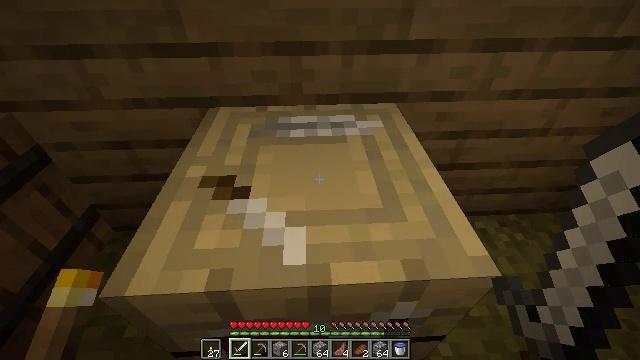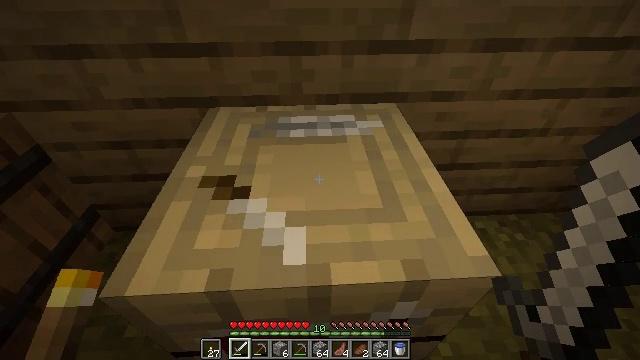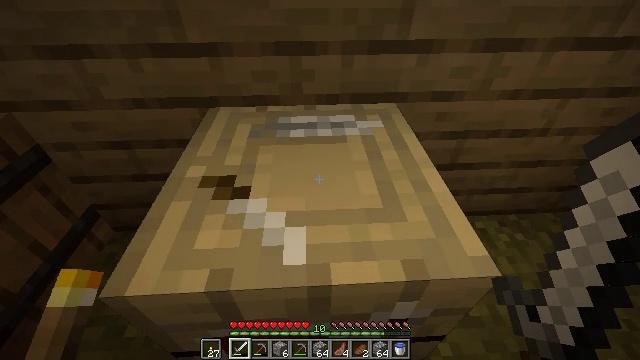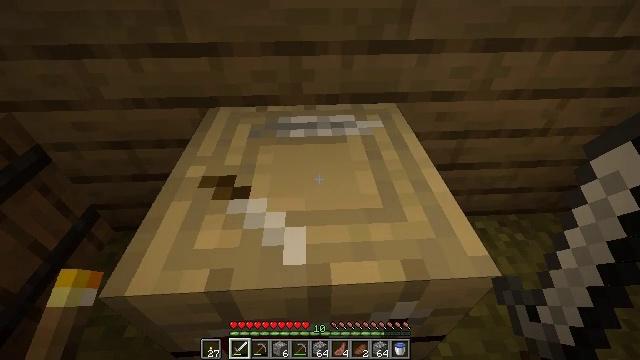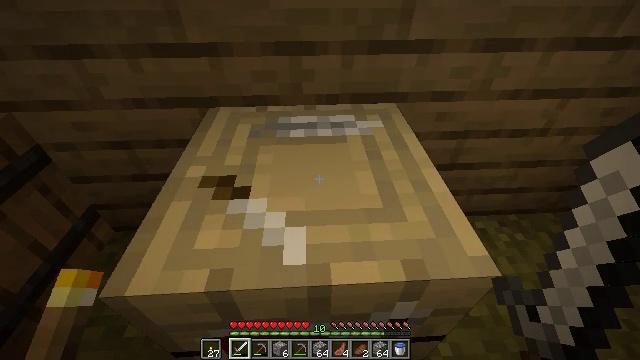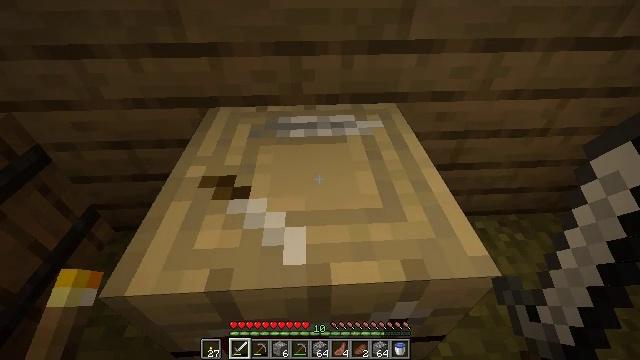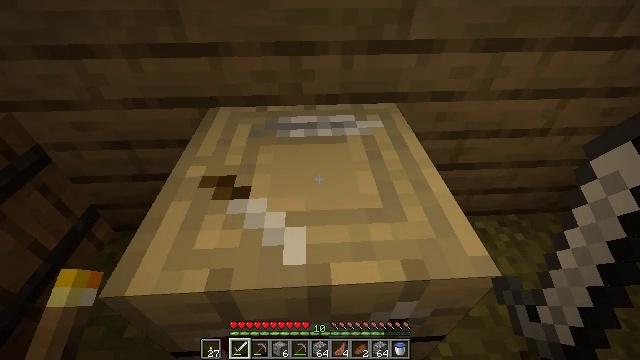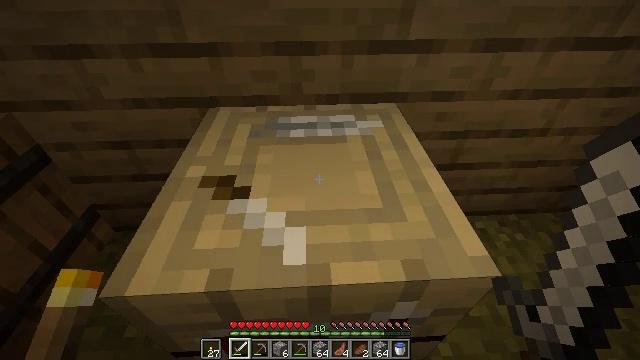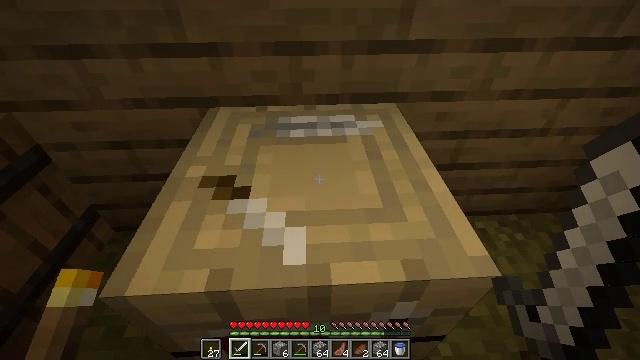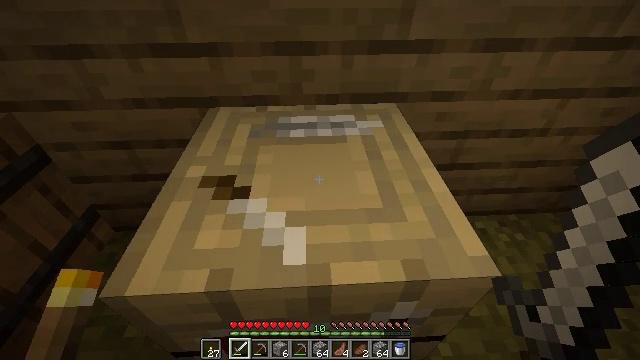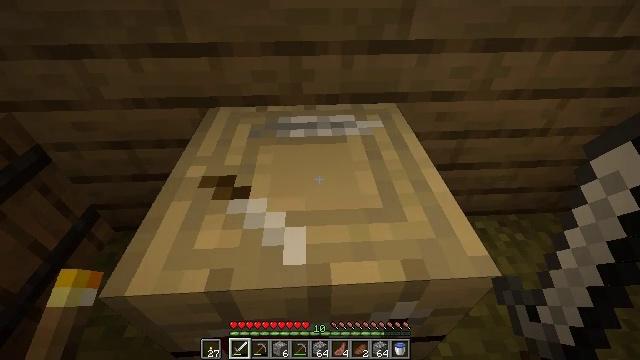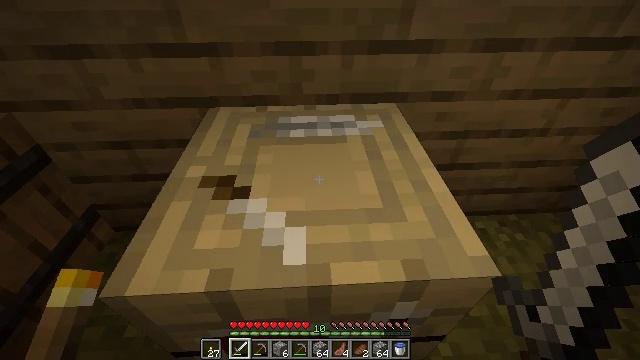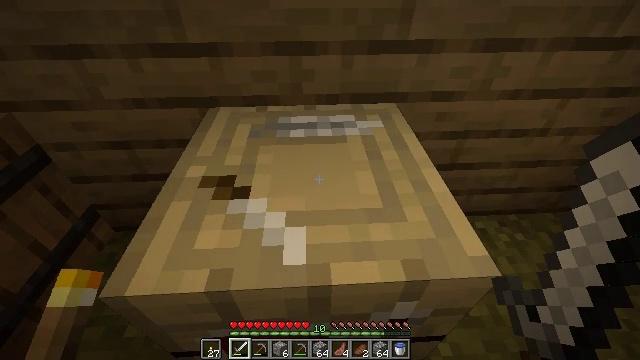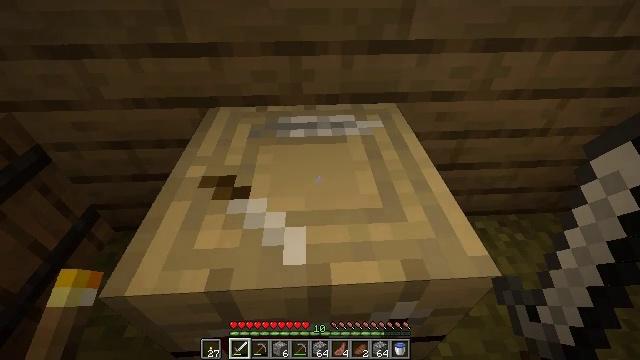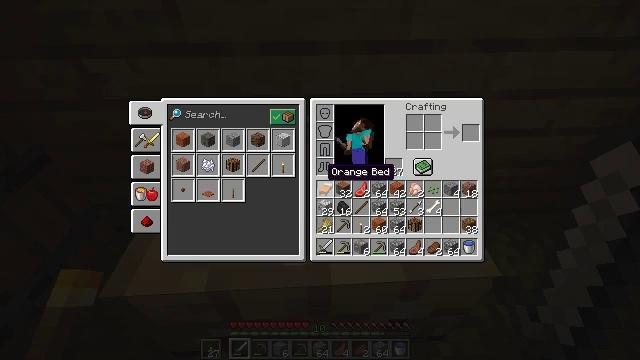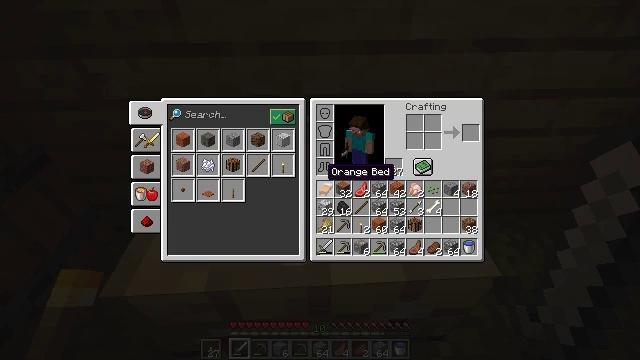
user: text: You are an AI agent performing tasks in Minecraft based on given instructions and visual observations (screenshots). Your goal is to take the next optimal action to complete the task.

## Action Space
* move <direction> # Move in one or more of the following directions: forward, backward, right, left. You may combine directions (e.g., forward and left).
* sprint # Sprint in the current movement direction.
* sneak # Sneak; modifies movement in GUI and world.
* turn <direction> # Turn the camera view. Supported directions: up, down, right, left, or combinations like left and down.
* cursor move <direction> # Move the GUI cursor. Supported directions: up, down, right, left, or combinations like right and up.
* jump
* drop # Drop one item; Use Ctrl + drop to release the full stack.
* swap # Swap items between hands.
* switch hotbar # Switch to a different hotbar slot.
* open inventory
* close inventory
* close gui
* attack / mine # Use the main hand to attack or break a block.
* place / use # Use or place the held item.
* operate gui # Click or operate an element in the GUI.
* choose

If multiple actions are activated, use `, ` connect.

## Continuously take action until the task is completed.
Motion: motion action
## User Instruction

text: Get the fletching table back into the inventory.
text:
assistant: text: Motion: no_op
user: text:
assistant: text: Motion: no_op
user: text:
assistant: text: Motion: no_op
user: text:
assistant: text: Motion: no_op
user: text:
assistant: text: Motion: no_op
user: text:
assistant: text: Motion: no_op
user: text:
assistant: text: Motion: no_op
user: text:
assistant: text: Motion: no_op
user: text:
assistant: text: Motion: no_op
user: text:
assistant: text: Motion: no_op
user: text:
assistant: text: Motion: no_op
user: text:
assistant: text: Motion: no_op
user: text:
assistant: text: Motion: no_op
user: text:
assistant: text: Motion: open inventory
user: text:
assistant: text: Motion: open inventory
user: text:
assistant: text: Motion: open inventory
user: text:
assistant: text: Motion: no_op
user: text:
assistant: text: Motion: no_op
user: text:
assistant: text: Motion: no_op
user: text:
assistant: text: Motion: no_op
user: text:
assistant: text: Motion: no_op
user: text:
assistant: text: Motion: no_op
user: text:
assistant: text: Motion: no_op
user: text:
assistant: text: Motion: no_op
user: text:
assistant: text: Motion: no_op
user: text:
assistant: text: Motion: cursor move right
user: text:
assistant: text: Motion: no_op
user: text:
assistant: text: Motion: no_op
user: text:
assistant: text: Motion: no_op
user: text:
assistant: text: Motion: no_op